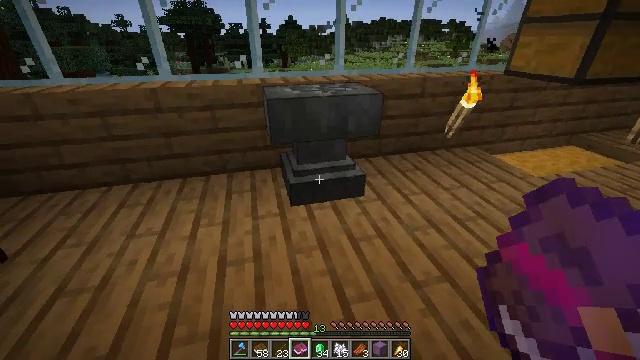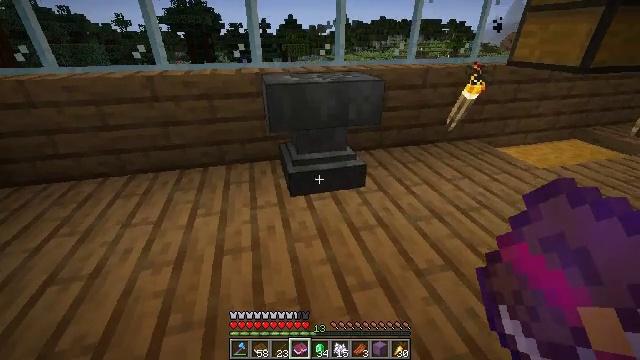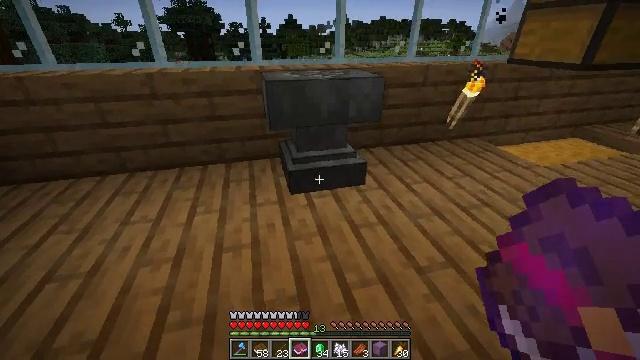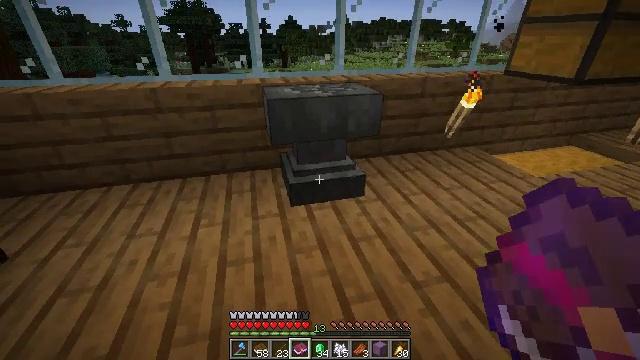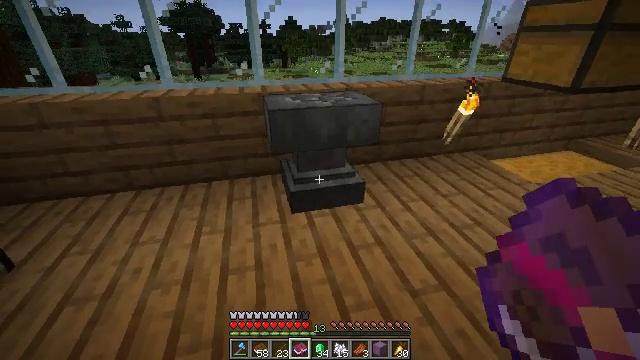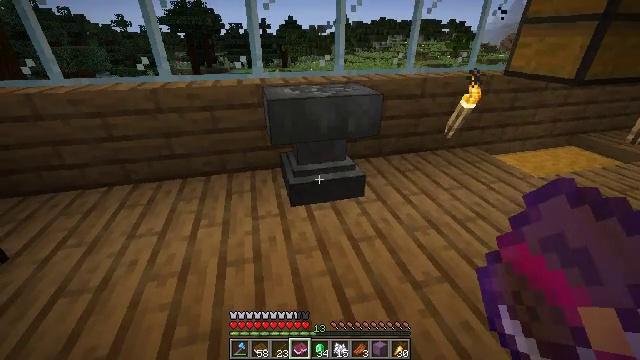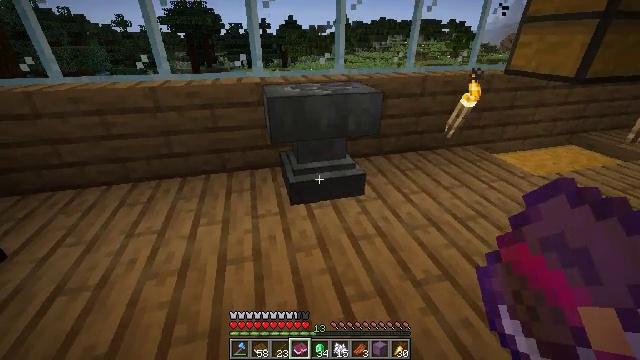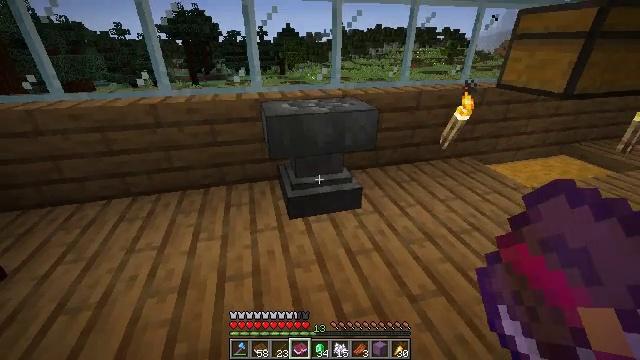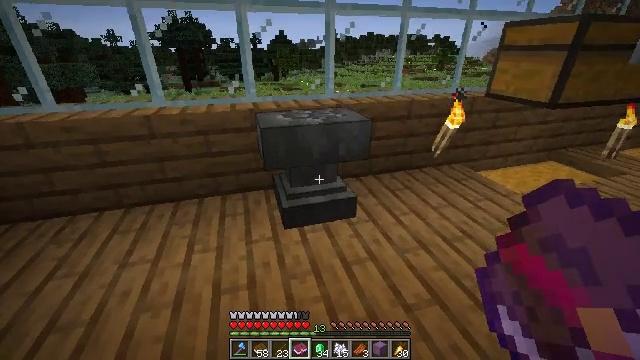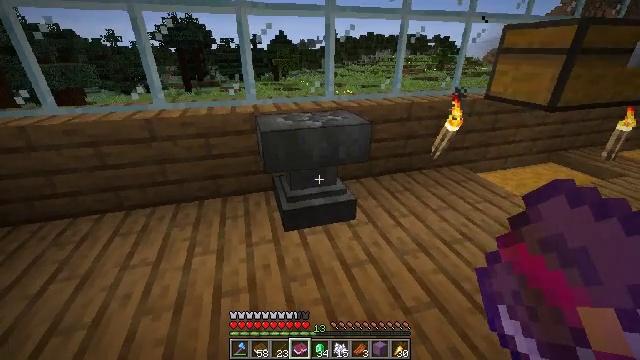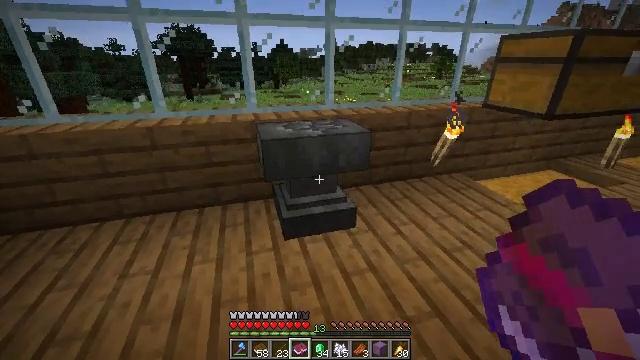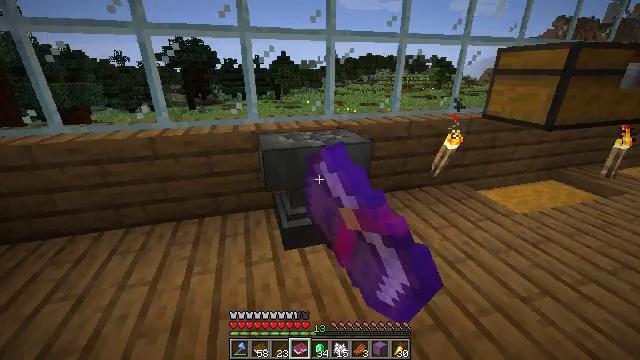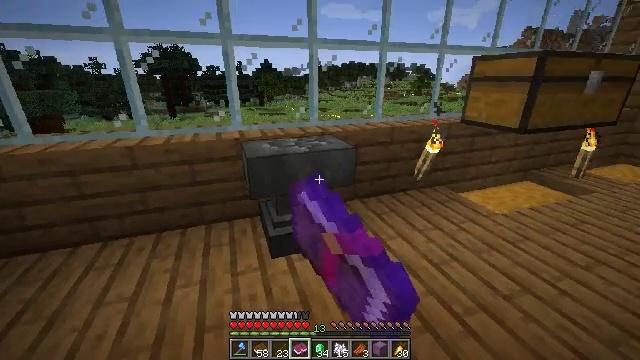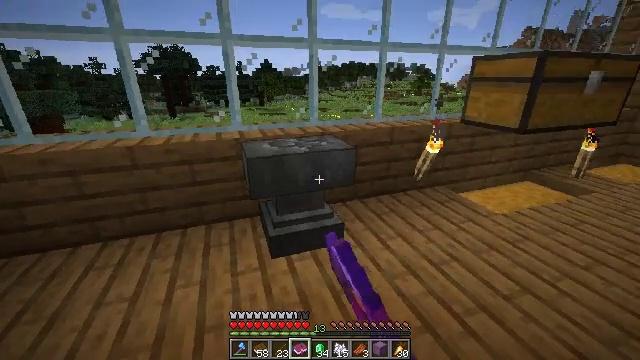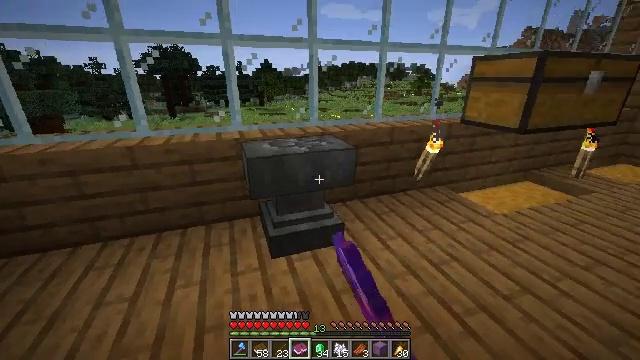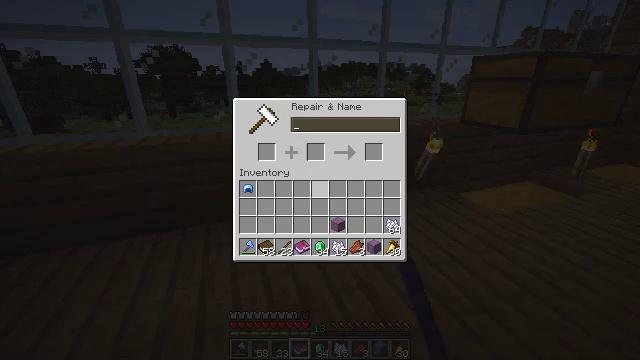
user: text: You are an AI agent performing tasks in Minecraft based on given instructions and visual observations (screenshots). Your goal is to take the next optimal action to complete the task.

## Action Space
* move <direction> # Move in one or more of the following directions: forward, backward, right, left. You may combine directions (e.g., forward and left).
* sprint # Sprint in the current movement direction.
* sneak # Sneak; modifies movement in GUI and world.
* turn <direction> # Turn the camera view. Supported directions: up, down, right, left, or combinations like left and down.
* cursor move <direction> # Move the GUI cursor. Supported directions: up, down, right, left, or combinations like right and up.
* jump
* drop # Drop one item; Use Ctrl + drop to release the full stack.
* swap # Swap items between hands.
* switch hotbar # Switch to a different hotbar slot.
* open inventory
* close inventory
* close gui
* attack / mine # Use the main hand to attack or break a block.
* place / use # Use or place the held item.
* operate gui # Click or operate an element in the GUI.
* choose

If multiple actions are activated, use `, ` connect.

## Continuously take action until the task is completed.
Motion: motion action
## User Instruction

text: Convert a book to an enchanted book using the enchanting table.
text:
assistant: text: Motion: sneak, use / place
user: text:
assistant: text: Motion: use / place
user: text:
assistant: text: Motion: no_op
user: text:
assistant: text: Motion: no_op
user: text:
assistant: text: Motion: no_op
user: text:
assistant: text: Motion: no_op
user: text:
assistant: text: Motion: turn up
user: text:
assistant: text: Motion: turn right and up
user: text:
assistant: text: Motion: no_op
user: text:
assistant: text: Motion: turn up, use / place
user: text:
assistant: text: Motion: turn up, use / place
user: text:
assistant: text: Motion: turn right and up, use / place
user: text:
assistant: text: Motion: no_op
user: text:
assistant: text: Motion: no_op
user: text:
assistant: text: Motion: no_op
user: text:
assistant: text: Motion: no_op
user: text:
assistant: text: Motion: no_op
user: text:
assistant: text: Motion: no_op
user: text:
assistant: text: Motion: sneak
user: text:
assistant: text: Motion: sneak
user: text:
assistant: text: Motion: sneak, cursor move down
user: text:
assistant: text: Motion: sneak, cursor move down
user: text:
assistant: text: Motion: sneak, cursor move left
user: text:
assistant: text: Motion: sneak, cursor move left and up
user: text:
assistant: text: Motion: sneak, cursor move left and up
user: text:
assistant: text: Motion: sneak
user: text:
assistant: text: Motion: sneak
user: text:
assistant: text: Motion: sneak
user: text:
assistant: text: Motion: sneak
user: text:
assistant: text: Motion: sneak